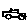
Label: car